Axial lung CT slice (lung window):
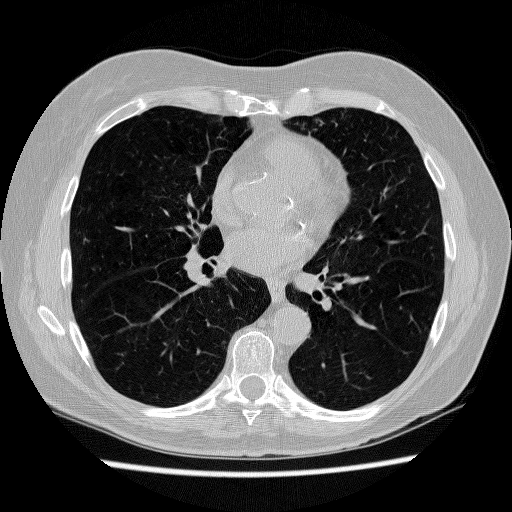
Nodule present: no